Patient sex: M
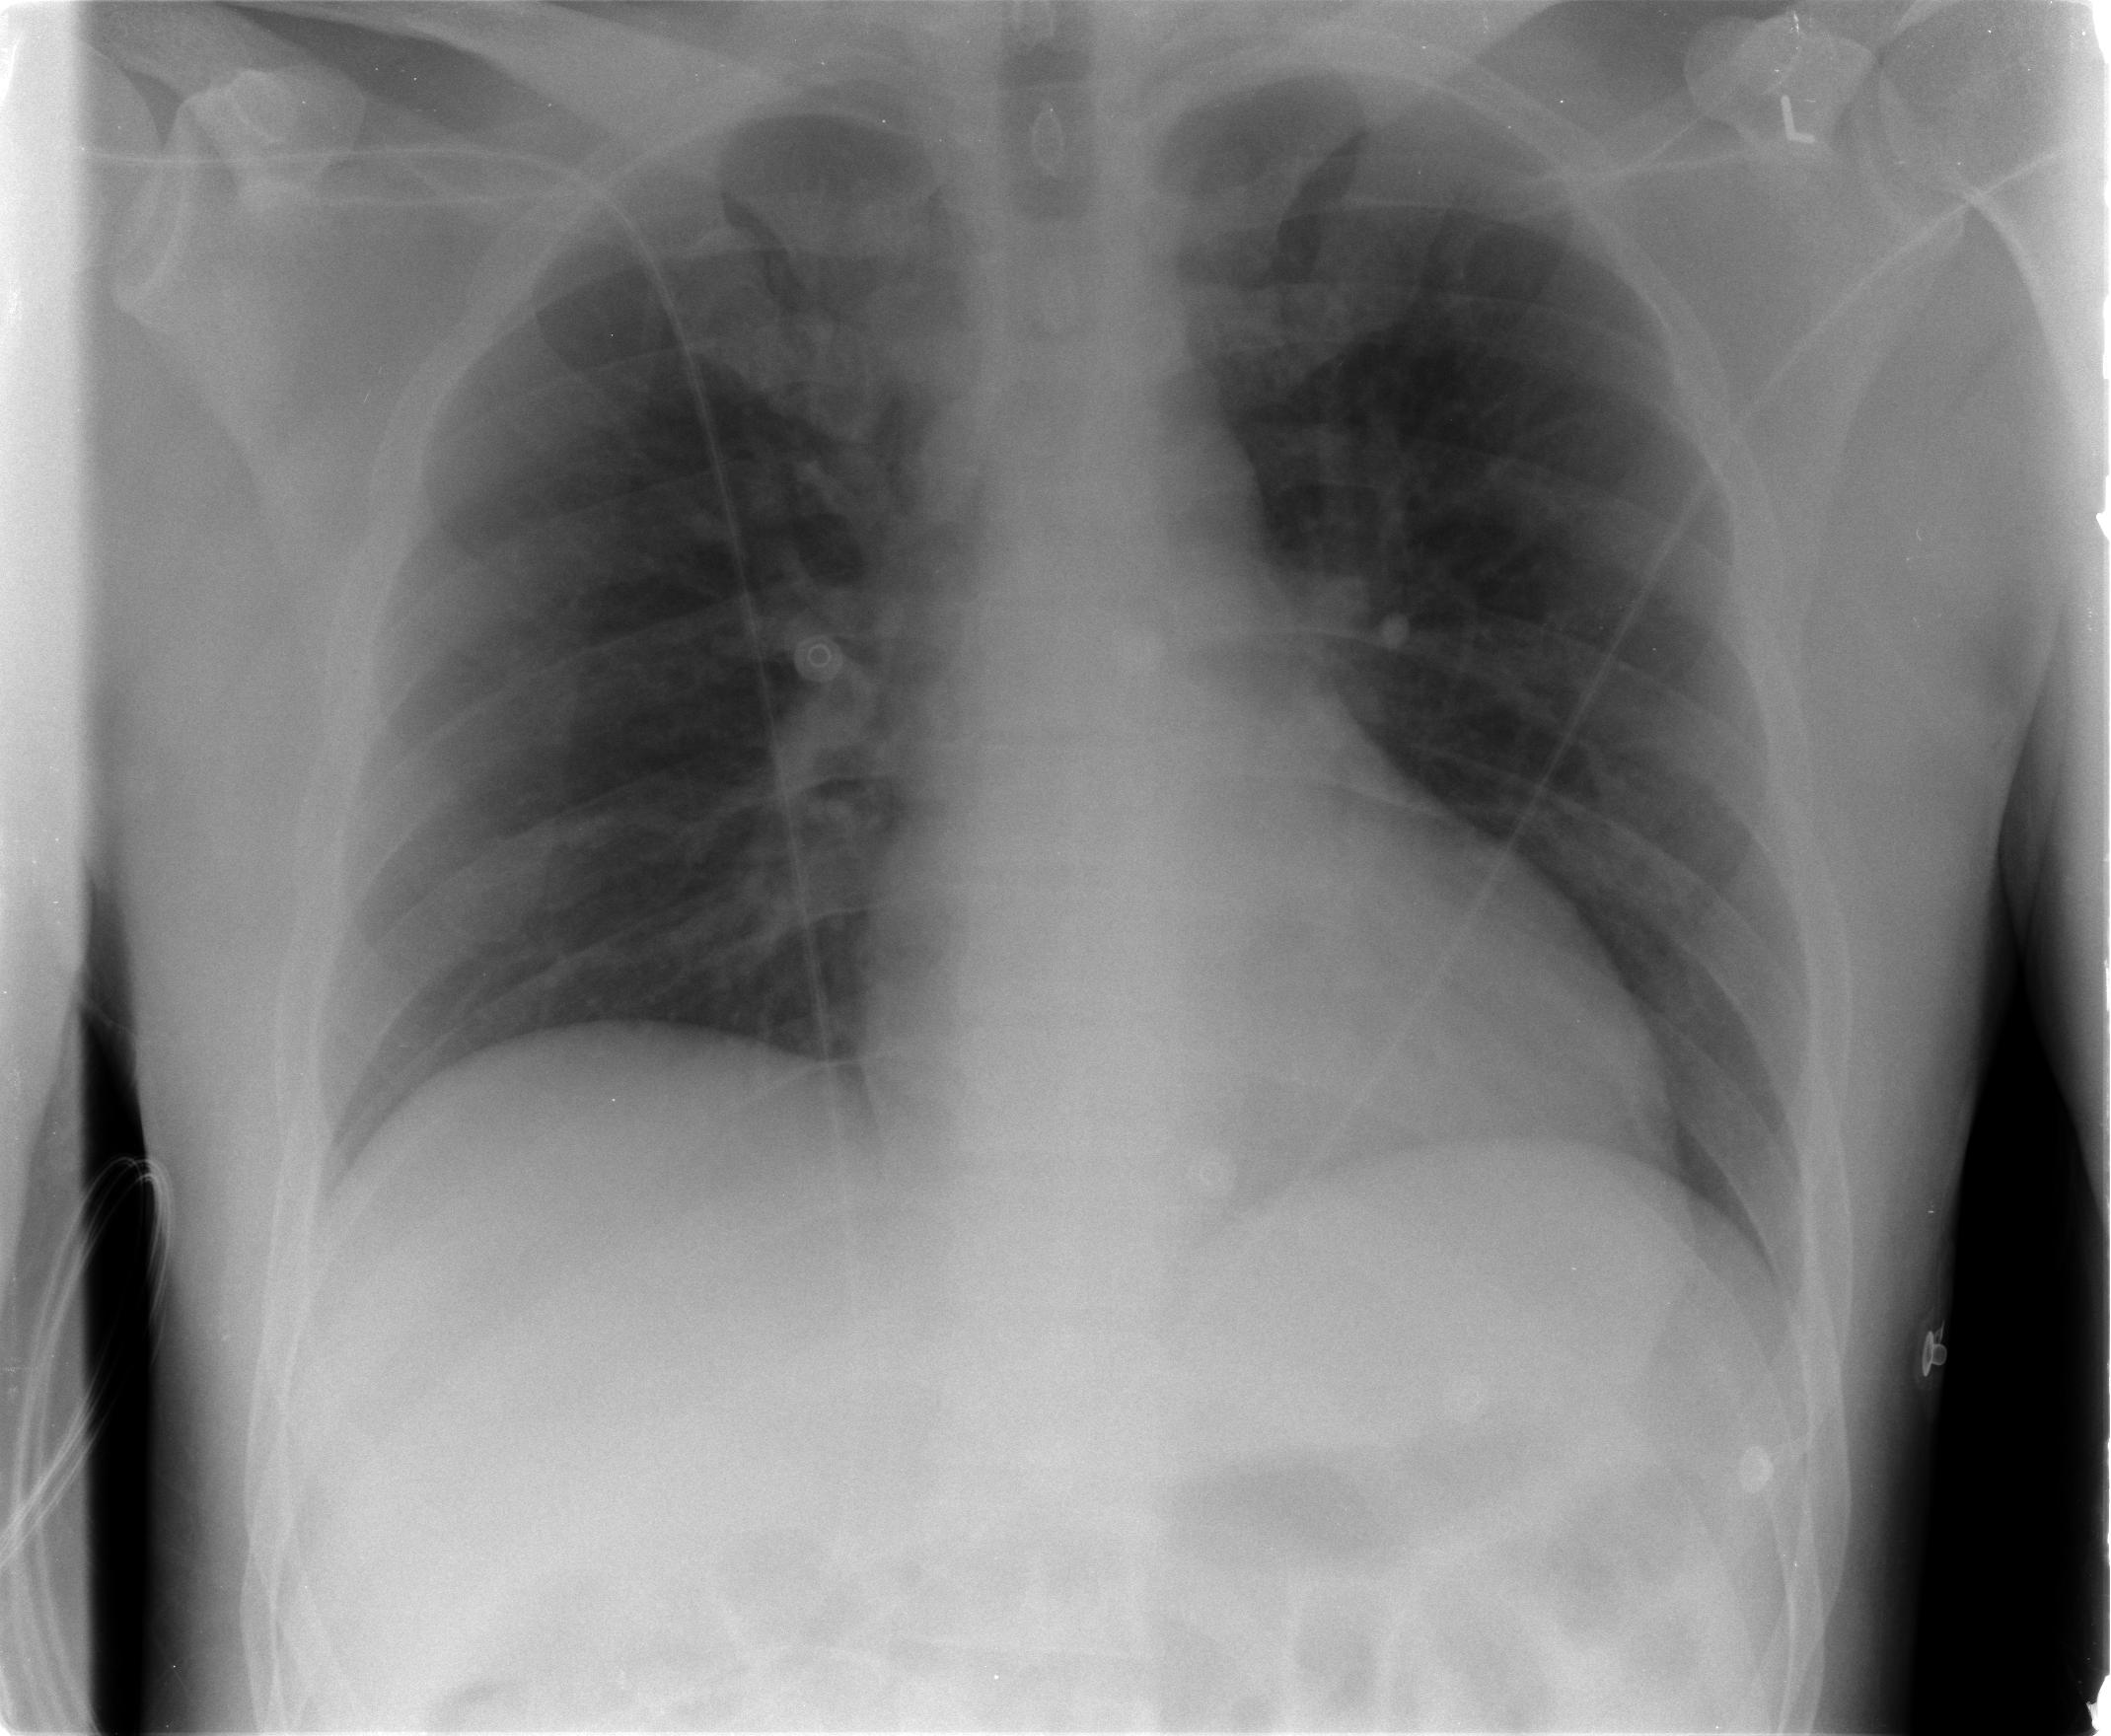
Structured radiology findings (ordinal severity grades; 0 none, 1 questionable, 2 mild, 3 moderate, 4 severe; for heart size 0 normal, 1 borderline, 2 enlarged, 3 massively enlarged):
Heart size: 0
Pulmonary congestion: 0
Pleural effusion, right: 0
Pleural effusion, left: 0
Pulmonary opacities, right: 0
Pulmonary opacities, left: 0
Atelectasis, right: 1
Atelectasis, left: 0